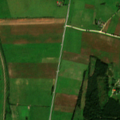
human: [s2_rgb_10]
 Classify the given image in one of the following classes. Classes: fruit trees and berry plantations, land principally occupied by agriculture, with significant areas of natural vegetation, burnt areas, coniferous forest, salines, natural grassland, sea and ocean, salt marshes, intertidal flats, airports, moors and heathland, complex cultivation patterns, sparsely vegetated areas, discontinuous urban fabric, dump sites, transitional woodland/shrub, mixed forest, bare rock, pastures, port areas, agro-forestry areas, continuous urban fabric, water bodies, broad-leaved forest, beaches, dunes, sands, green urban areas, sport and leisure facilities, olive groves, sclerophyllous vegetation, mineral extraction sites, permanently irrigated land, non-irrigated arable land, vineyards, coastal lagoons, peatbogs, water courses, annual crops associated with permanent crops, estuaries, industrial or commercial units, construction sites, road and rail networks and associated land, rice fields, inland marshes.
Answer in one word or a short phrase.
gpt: non-irrigated arable land, pastures, complex cultivation patterns, coniferous forest